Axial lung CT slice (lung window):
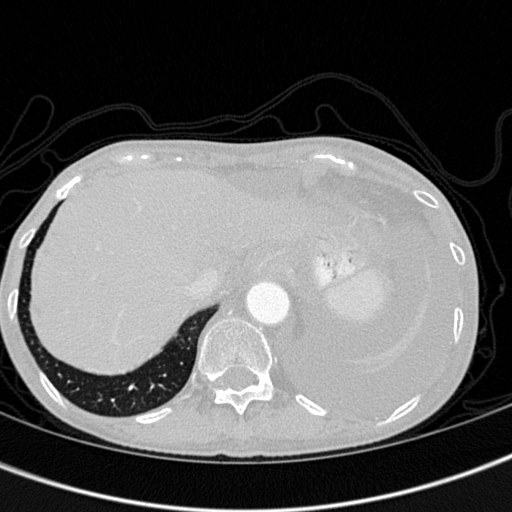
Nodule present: no